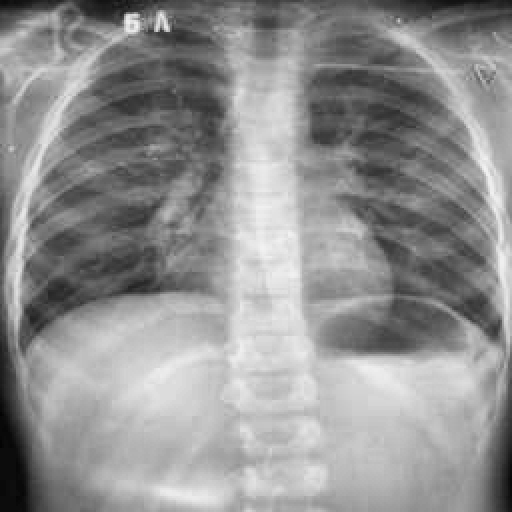
Finding: TUBERCULOSIS